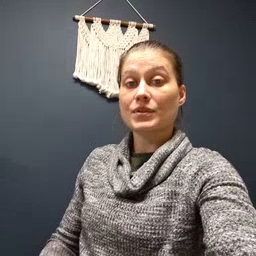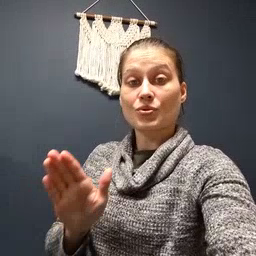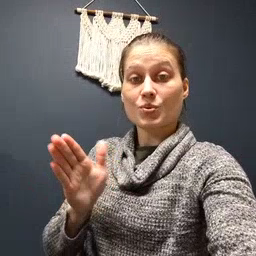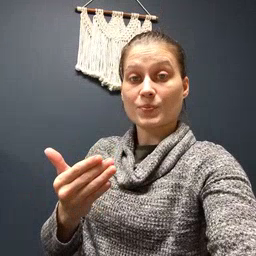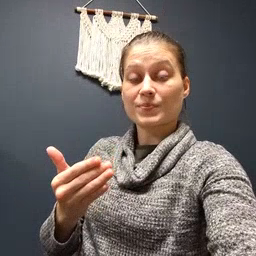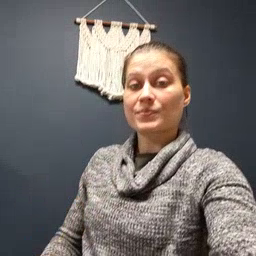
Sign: room